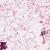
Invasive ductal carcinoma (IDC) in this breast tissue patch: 0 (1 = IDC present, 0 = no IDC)